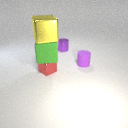
small purple metal cylinder to the right of small red metal cube